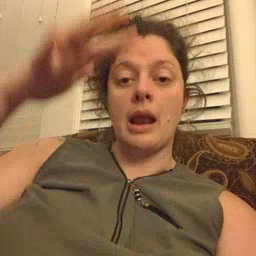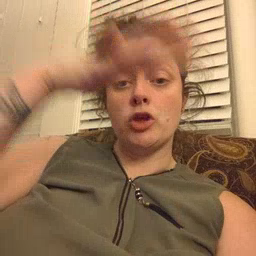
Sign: helicopter